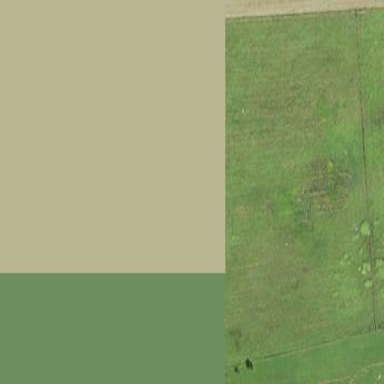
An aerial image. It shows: Farmland with native pasture crops.